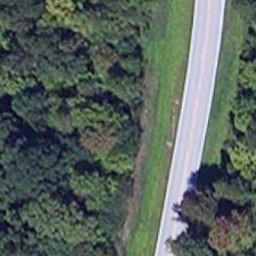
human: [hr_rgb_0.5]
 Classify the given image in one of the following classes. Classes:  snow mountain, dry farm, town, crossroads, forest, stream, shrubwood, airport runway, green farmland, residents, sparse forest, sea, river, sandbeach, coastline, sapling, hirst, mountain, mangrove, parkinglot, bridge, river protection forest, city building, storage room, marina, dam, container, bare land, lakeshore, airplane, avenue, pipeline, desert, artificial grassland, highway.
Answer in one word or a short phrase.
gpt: avenue